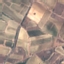
Label: PermanentCrop